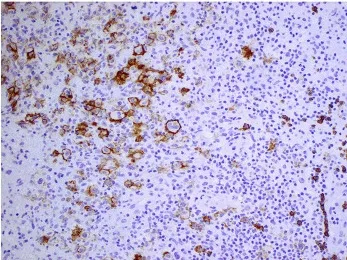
CD30. . 20x.
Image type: pathology (immunostaining)